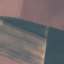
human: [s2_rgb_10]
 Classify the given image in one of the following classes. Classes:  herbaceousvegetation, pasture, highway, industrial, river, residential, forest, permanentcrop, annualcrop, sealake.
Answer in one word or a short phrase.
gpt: AnnualCrop